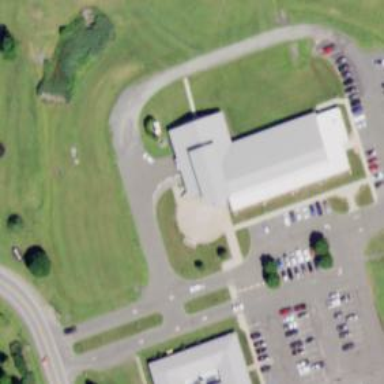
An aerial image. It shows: Government office.